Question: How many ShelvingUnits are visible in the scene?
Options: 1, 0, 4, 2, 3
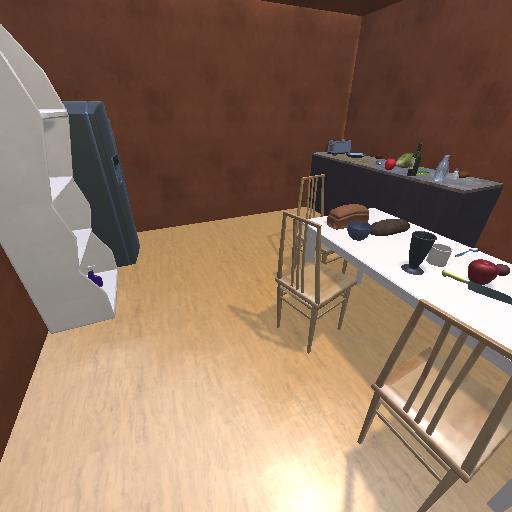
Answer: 1